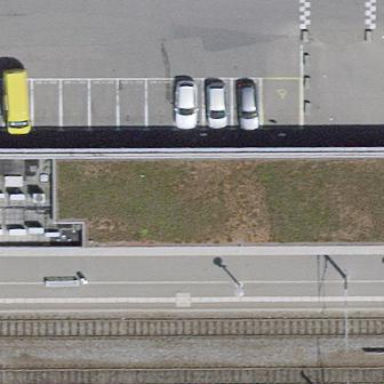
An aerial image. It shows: Train station building.